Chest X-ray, AP view. Patient: 70 years old, sex F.
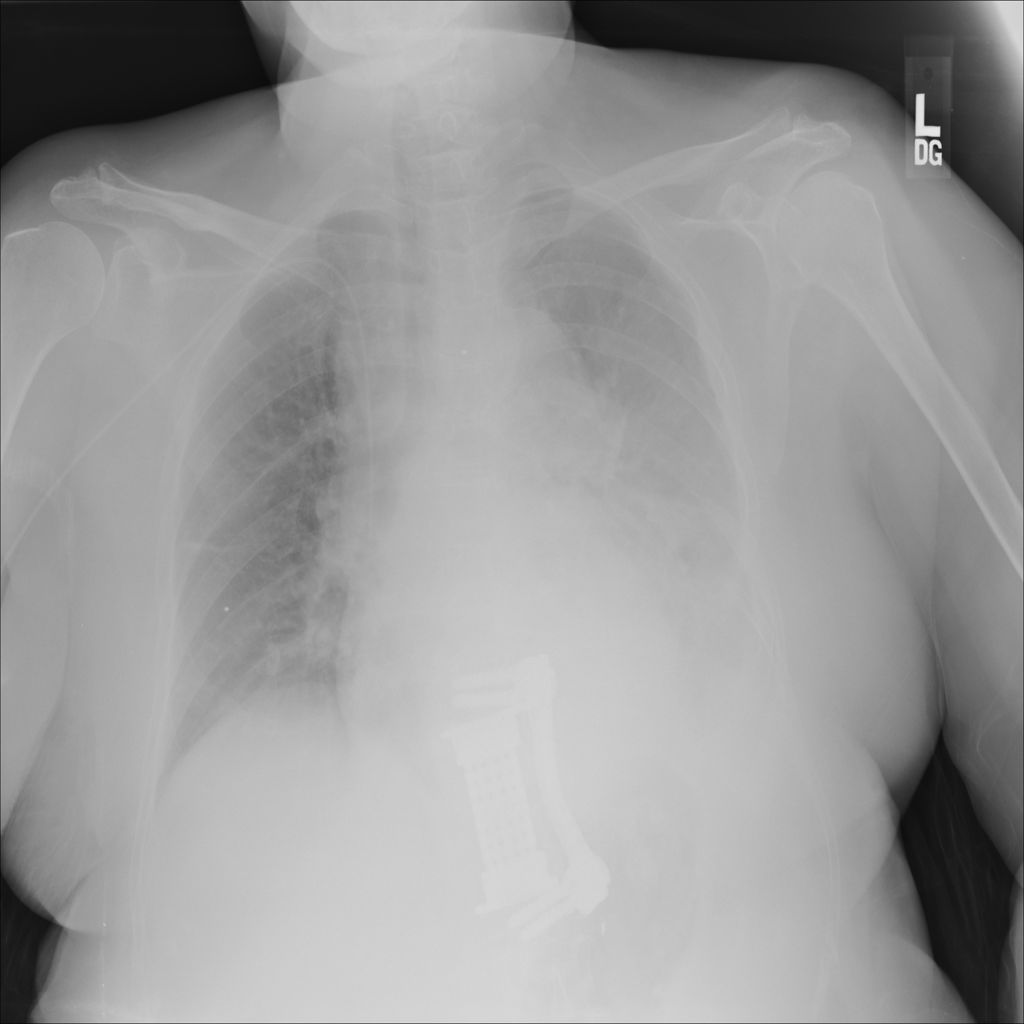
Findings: No Finding